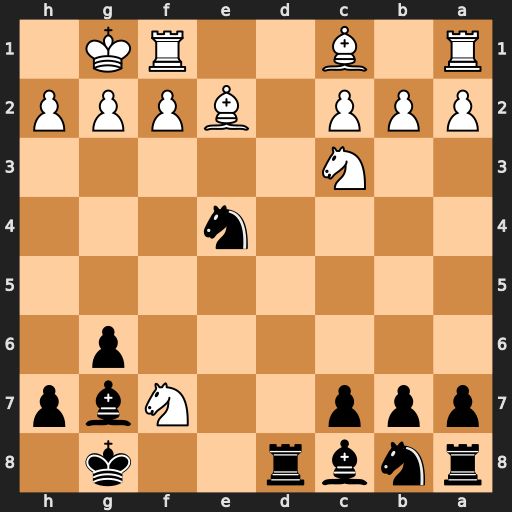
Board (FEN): rnbr2k1/ppp2Nbp/6p1/8/4n3/2N5/PPP1BPPP/R1B2RK1
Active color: b
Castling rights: -
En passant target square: -
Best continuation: Nxc3 Nxd8 Nxe2+